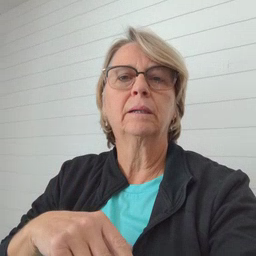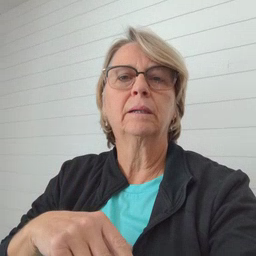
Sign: head